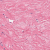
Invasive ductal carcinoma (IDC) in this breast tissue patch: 0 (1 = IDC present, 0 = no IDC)